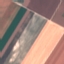
Land use / land cover class: AnnualCrop